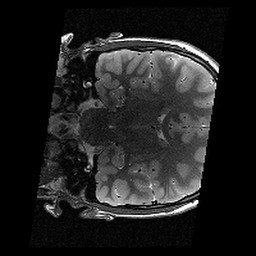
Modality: T2w
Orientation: coronal
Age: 13
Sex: male
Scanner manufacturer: siemens
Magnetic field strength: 3 T
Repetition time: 9.23 s
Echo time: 0.067 s